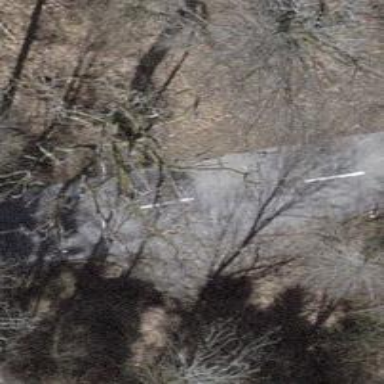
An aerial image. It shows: Tertiary road.